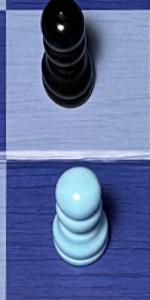
Label: Pawn_White